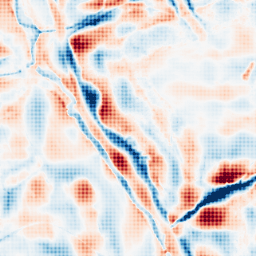
Category: wavelet
Decomposition family: wavelet_biorthogonal
Decomposition parameters: wavelet: bior4.4
level: 5
Upsampling method: sinc_hamming
Upsampling parameters: scale: 8
kernel_size: 8
Upsampling scale: 8